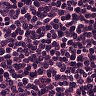
Metastatic tissue present: no